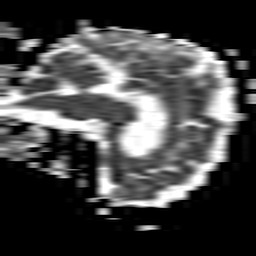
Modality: ADC
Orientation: sagittal
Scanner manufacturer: philips
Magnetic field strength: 1.5 T
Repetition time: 3.4 s
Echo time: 0.06899 s